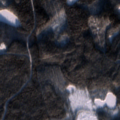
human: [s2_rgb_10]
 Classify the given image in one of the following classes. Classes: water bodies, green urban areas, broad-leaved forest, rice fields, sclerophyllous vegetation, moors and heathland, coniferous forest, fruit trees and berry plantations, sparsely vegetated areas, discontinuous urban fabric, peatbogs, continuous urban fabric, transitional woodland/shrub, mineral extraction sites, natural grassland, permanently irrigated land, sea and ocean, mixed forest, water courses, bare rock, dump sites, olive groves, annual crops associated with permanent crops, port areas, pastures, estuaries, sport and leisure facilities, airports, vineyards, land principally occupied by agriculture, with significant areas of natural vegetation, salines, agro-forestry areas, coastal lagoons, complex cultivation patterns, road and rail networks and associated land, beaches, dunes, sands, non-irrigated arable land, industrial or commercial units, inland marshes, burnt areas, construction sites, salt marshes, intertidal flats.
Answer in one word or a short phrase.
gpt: coniferous forest, water bodies